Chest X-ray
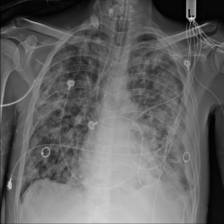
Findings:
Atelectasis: negative
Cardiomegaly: negative
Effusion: positive
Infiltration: negative
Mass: negative
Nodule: negative
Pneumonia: negative
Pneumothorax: negative
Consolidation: negative
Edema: negative
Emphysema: negative
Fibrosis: negative
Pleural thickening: positive
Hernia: negative